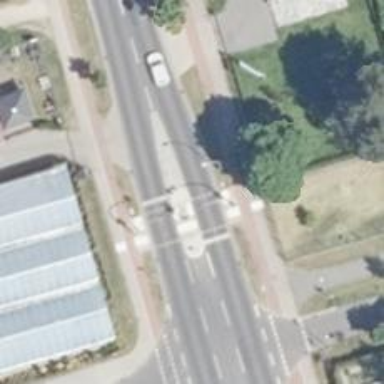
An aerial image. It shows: Secondary road with asphalt surface. There are sidewalks on both sides and cycle track.